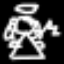
Label: angel